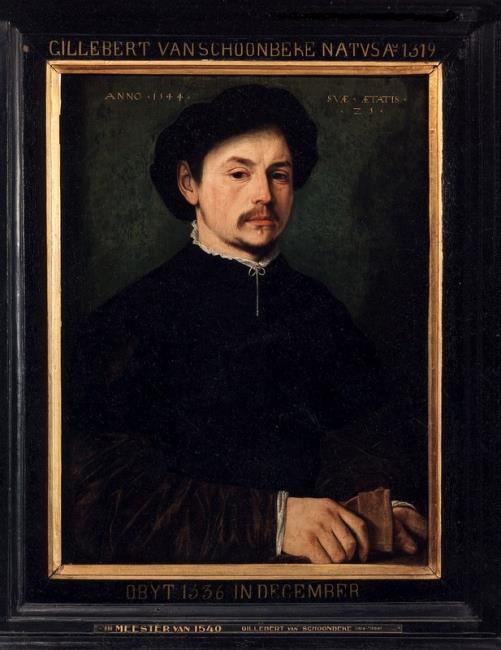
Title: Portrait of Gilbert van Schoonbeke (1519-1556)
Artist: Meester van de Jaren Veertig
Earliest date: 1544
Latest date: 1544
Genre: painting
Iconography: Gloves
Keywords: man's portrait, half-length, head to the right, body facing right, facing front, moustache, hat, glove/gloves in hand